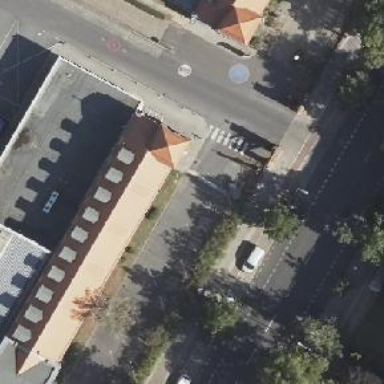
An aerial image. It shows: Uncontrolled zebra crossing on the road.